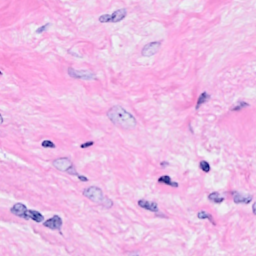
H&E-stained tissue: Breast